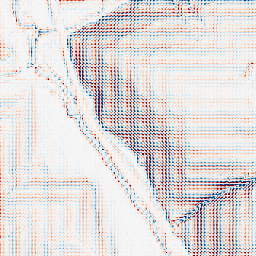
Category: wavelet
Decomposition family: wavelet_dwt
Decomposition parameters: wavelet: haar
level: 2
Upsampling method: sinc_blackman
Upsampling parameters: scale: 4
kernel_size: 4
Upsampling scale: 4